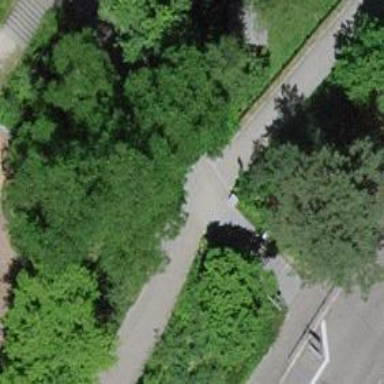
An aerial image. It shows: Road with steps.